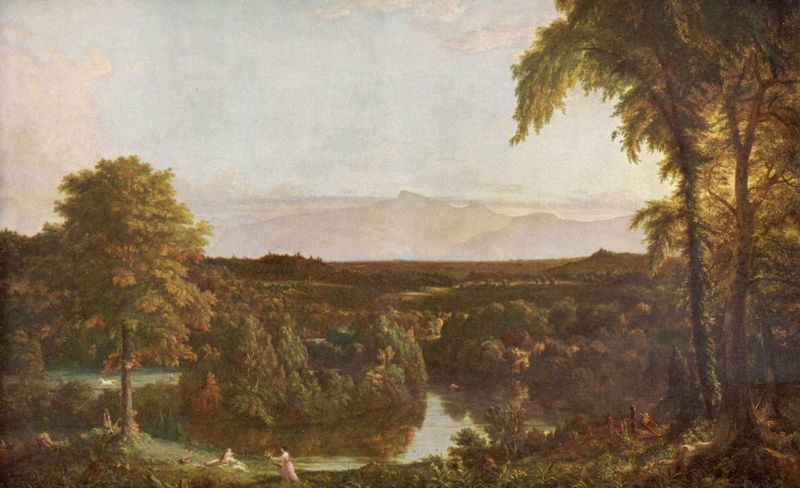
Titel: In the Catskills
Künstler: Thomas Cole
Standort: New York (New York)
Institution: The Metropolitan Museum of Art
Schlagwörter: baum, berg, blau, gruppe, himmel, laub, schatten, wasser, weiß, wolken, badende, bäume, fluss, frauen, gelb, grün, landschaft, menschen, mädchen, ocker, see, ufer, äste, abend, braun, frau, grau, hell, hintergrund, kleid, licht, schwarz, szene, zeichnung, hund, tier, tiere, weg, wiese, wolke, barock, mensch, bach, baumstamm, dämmerung, ebene, erde, feld, ferne, horizont, hügel, natur, spiegelung, weite, busch, büsche, gebüsch, gewässer, sonne, sträucher, wiesen, insel, gold, kind, personen, pflanze, pflanzen, rosa, tal, wald, boot, genre, pferd, sommer, wellen, ansicht, biegung, abhang, berge, gebirge, nebel, herbst, idylle, picknick, rast, romantik, strom, staffage, steg, stämme, spielen, strauss, farn, reflexion, paradies, wälder, schimmel, kurve, romantisch, bran, urwald, spätsommer, spiegelungen, naturalistisch, lich, abenddämmerung, baumstumpf, flussbiegung, lustwandeln, flß, landschaftmalerei, fantasielandschaft, wasserreflexion, pcknick, breaun